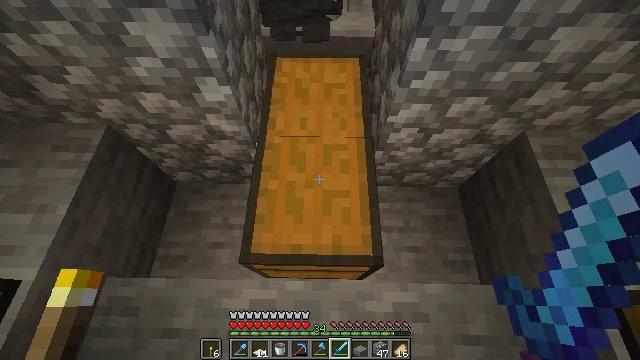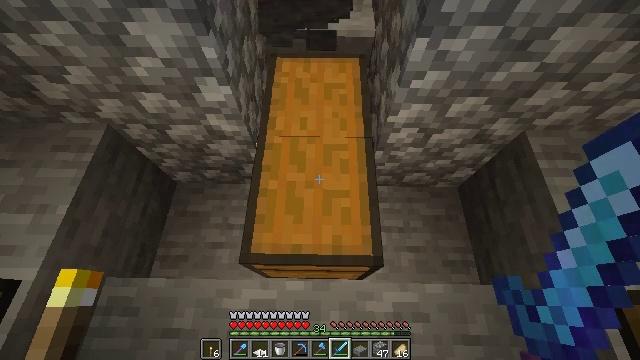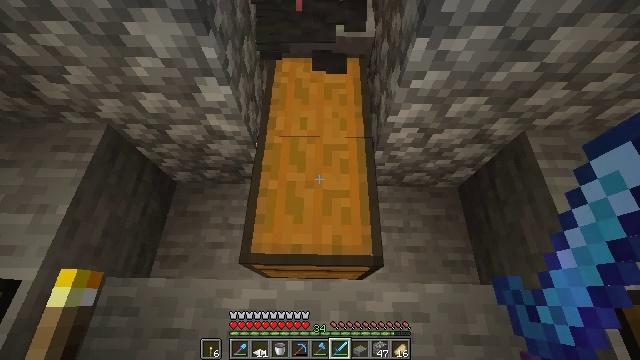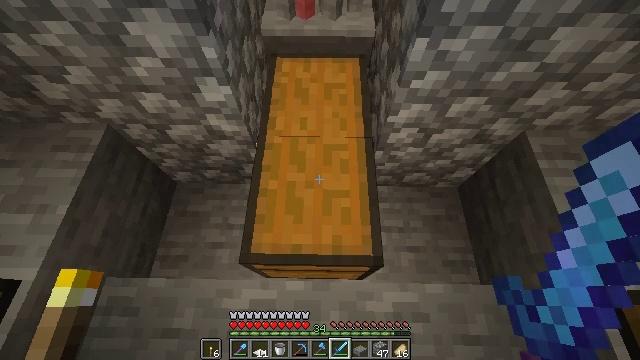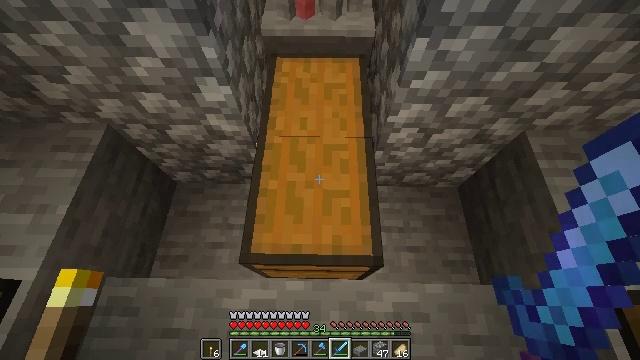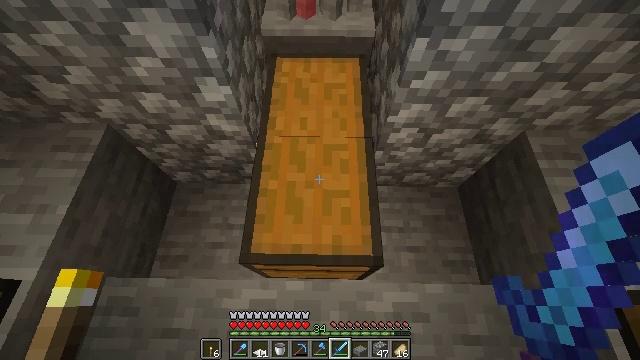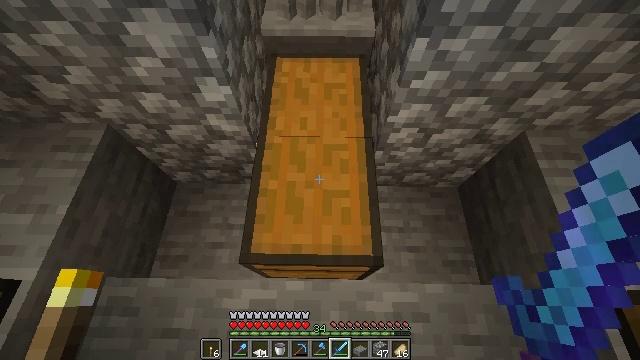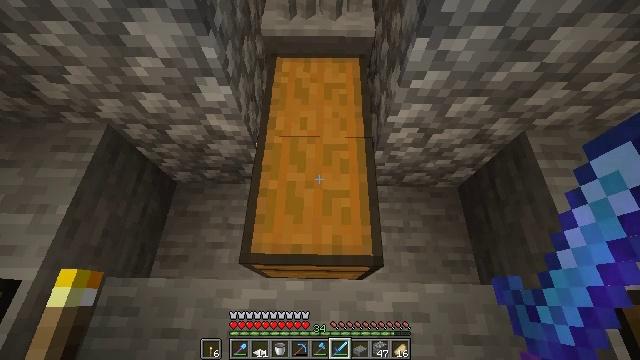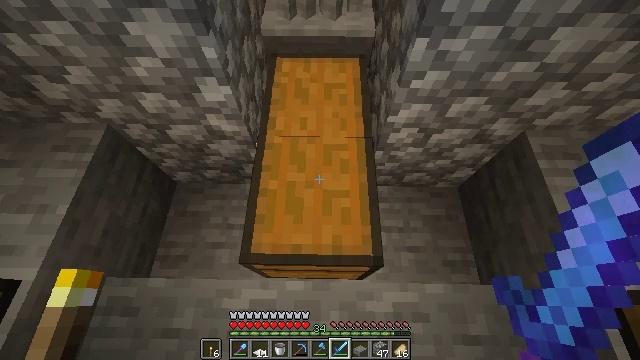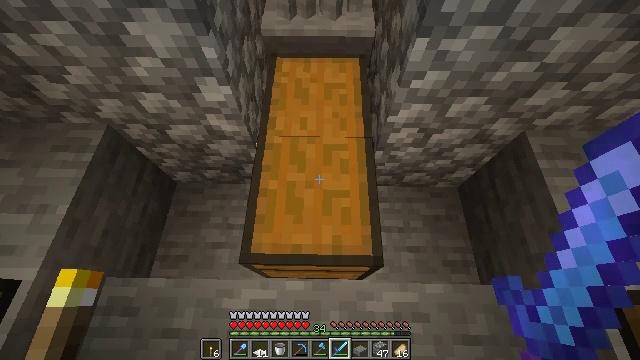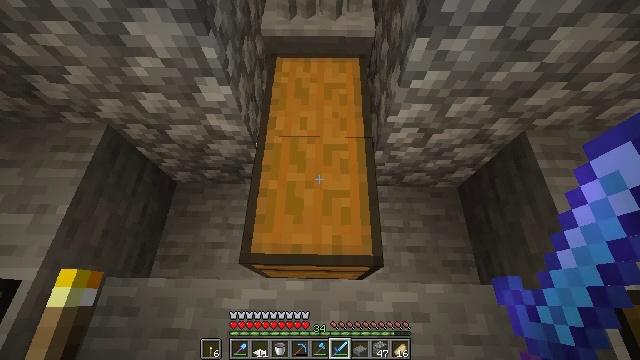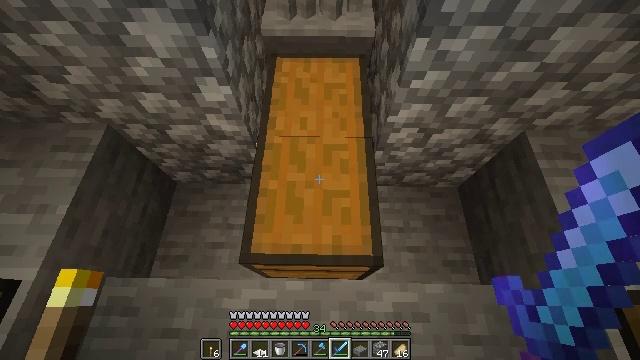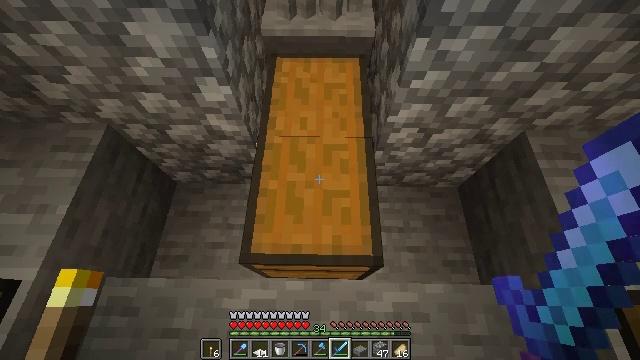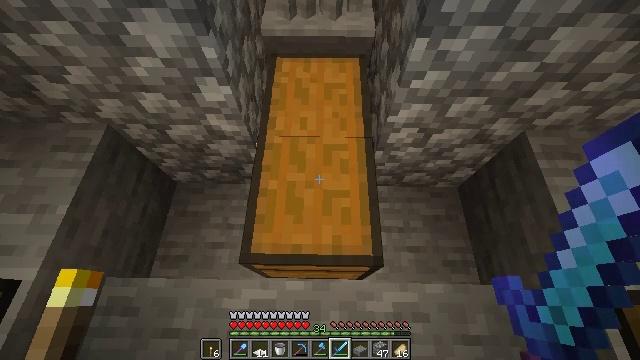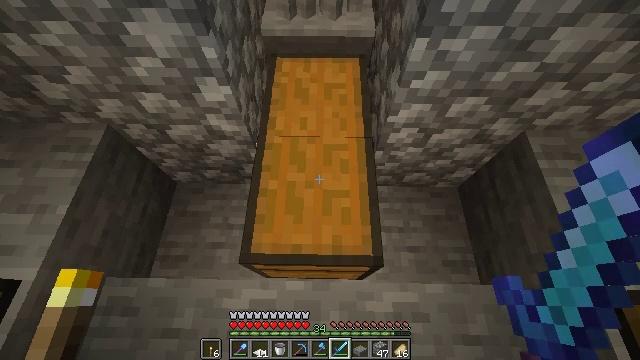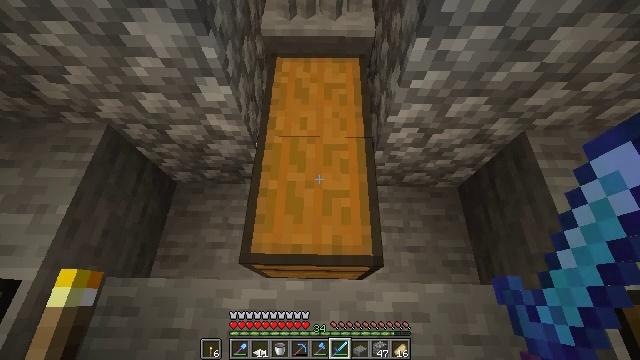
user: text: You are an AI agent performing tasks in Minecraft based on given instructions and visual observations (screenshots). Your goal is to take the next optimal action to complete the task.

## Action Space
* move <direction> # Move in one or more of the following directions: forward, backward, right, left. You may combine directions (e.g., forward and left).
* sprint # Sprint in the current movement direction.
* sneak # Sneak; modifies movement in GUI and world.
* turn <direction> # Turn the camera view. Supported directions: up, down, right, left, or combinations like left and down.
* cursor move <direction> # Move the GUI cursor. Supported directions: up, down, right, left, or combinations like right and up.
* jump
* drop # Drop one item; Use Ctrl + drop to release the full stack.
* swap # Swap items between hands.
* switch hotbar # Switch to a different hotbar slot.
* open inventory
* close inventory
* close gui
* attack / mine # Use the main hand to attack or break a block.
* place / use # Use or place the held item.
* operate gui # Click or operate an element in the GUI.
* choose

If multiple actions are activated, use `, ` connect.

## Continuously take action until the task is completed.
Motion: motion action
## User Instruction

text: Remove a diamond sword from the inventory.
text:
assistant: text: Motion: no_op
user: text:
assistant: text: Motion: no_op
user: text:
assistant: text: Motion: no_op
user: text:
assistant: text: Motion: no_op
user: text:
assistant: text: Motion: no_op
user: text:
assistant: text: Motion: no_op
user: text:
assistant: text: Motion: no_op
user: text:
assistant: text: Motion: no_op
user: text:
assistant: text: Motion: no_op
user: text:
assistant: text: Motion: no_op
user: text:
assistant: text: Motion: no_op
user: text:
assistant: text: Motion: no_op
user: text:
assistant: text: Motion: no_op
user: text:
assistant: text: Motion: no_op
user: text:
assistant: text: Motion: no_op
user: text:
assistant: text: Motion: no_op
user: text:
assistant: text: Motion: no_op
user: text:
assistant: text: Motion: no_op
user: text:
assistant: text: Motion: no_op
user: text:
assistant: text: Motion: no_op
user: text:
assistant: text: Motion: no_op
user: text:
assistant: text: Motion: no_op
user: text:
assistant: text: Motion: no_op
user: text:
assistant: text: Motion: no_op
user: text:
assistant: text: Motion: no_op
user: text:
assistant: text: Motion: no_op
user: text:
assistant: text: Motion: no_op
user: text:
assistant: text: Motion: no_op
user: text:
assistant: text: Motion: no_op
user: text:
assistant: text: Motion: no_op